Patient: sex M, age 65
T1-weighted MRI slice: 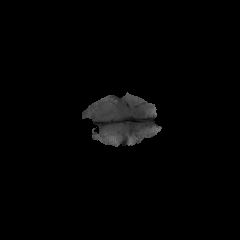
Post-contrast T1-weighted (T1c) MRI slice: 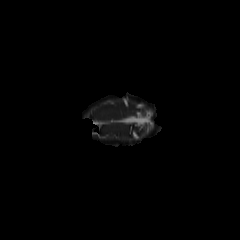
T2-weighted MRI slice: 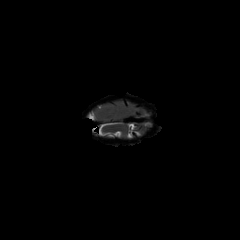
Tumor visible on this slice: no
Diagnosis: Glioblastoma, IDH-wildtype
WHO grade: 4